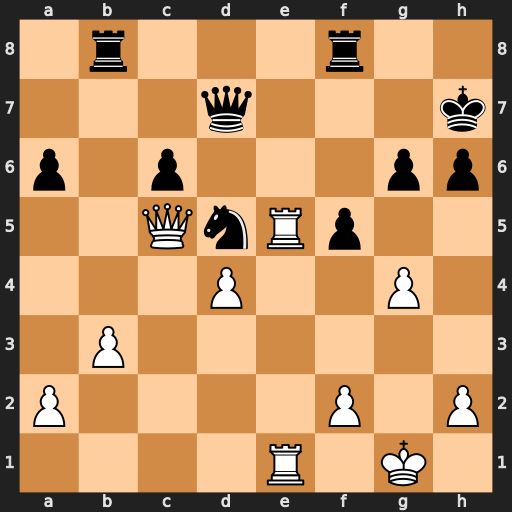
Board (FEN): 1r3r2/3q3k/p1p3pp/2QnRp2/3P2P1/1P6/P4P1P/4R1K1
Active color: w
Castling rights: -
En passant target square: -
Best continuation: Re7+ Nxe7 Rxe7+ Rf7 Rxd7